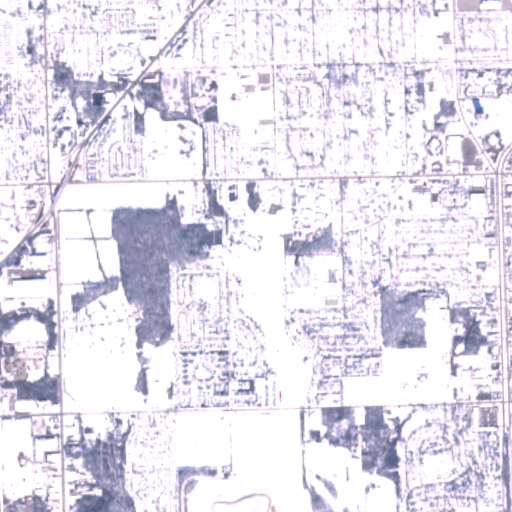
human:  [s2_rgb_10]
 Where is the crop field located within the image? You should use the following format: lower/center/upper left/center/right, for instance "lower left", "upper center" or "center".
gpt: The crop field is located in the center left of the image.
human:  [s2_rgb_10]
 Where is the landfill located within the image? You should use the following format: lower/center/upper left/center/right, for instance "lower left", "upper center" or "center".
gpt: The landfill is located in the lower center of the image.
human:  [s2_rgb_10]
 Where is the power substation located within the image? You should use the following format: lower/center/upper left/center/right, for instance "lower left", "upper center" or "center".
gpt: The power substation is located in the center right of the image.
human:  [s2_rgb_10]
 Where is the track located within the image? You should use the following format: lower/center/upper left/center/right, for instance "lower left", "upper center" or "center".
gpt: The track is located in the upper center of the image.
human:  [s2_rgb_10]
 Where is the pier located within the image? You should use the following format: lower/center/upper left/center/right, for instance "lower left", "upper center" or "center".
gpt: The pier is located in the upper center of the image.
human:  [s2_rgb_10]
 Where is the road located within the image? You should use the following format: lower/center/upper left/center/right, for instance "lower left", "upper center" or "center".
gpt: There is no road in the image.